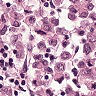
Metastatic tissue present: yes